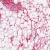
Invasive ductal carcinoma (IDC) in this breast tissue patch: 0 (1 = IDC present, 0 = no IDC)